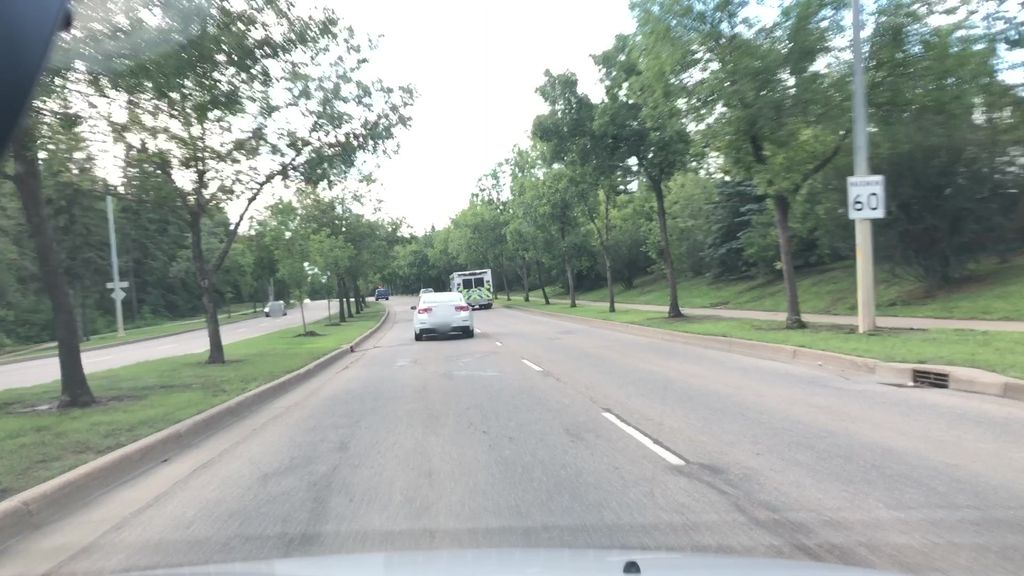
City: edmonton